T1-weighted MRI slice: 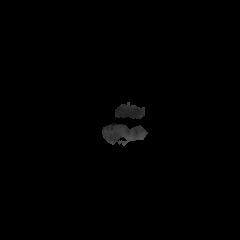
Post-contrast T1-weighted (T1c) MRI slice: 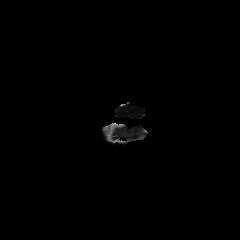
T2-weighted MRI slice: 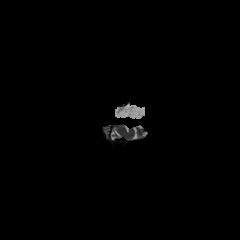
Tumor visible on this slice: no